Aerial crown-view tile of a tropical tree (Barro Colorado Island, Panama), acquired 20250414:
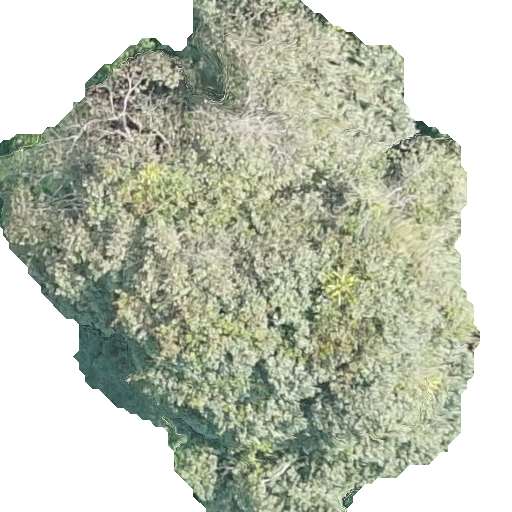
Species: Luehea seemannii
GBIF accepted scientific name: Luehea seemannii
Crown area: 265.728 m²